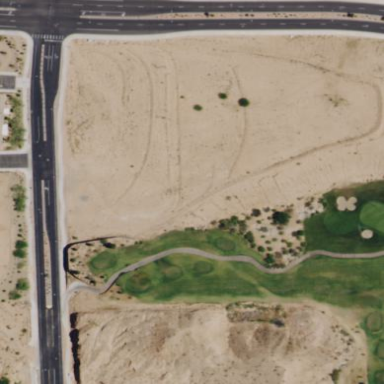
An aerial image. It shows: Rough golf area with grass surface.